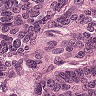
Metastatic tissue present: yes